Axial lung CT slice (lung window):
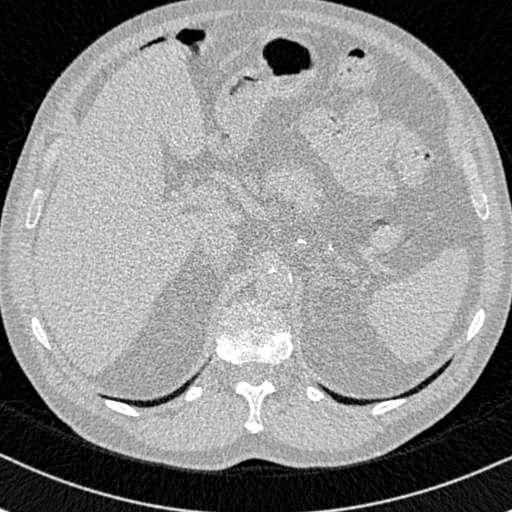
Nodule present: no